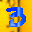
Label: 3